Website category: university
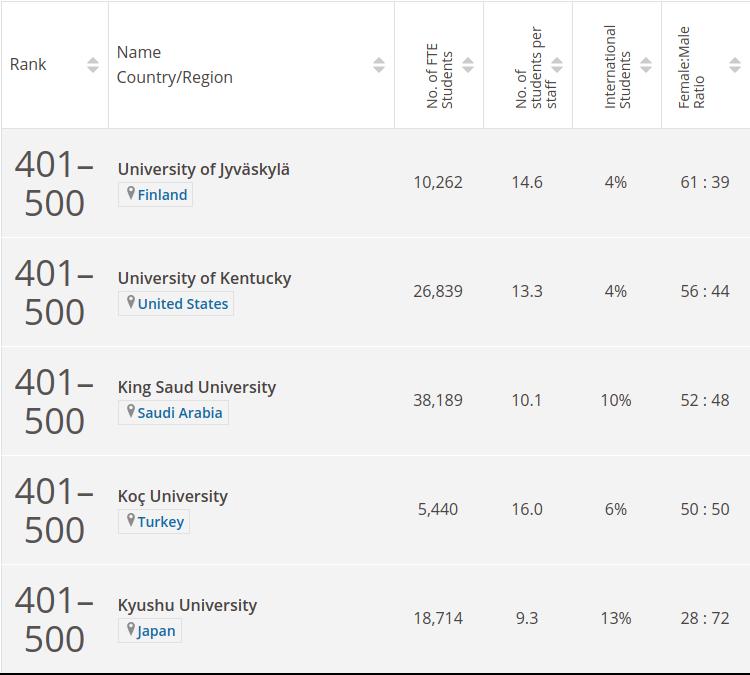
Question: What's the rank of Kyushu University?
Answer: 401500

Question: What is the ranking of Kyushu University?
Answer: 401500

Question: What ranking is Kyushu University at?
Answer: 401500

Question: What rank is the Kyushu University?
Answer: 401500

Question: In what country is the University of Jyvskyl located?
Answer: Finland

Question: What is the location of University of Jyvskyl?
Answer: Finland

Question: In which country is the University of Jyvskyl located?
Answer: Finland

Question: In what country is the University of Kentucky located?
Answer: United States

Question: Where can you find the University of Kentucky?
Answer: United States

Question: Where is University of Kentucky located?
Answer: United States

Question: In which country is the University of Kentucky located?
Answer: United States

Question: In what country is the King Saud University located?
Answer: Saudi Arabia

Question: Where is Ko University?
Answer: Turkey

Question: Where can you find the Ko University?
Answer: Turkey

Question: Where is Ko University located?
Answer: Turkey

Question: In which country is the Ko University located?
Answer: Turkey

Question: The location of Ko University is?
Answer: Turkey

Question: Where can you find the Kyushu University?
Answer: Japan

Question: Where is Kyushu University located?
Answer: Japan

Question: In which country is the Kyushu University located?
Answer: Japan

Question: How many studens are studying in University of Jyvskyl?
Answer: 10,262

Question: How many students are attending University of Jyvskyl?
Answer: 10,262

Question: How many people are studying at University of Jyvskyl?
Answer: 10,262

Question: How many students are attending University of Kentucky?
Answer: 26,839

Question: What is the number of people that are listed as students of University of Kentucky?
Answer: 26,839

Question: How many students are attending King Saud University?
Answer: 38,189

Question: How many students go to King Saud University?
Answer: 38,189

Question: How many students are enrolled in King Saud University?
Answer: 38,189

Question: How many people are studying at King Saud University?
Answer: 38,189

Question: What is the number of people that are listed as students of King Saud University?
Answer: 38,189

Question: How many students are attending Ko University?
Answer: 5,440

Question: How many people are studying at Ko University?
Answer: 5,440

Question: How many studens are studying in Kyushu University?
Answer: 18,714

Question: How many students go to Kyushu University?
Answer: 18,714

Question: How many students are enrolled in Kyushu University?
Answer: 18,714

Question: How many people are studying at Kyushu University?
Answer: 18,714

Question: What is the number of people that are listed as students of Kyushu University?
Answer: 18,714

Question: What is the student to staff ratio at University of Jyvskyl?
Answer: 14.6

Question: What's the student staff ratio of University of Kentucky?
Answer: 13.3

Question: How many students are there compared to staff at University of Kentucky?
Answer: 13.3

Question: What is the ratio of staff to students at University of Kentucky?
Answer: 13.3

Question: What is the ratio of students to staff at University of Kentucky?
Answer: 13.3

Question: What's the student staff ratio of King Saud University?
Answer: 10.1

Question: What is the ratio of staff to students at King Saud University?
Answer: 10.1

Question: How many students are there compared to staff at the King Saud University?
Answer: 10.1

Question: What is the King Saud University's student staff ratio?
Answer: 10.1

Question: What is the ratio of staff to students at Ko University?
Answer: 16.0

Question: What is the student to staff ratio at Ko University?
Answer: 16.0

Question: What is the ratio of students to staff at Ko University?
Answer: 16.0

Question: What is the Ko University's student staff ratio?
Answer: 16.0

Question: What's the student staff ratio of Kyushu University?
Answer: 9.3

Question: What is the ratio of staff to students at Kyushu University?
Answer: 9.3

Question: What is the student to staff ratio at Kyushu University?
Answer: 9.3

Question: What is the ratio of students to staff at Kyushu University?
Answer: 9.3

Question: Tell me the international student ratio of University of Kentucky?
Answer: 4%

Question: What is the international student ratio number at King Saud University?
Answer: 10%

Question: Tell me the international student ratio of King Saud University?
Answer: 10%

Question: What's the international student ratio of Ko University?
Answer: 6%

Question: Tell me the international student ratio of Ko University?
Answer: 6%

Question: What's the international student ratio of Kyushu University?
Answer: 13%

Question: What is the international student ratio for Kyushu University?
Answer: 13%

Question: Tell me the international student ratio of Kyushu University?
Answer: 13%

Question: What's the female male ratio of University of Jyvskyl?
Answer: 61 : 39

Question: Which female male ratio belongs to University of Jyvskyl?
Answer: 61 : 39